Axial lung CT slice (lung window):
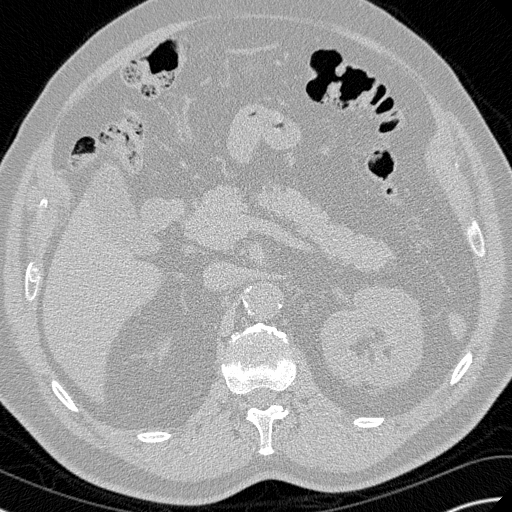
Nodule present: no